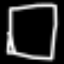
Label: square